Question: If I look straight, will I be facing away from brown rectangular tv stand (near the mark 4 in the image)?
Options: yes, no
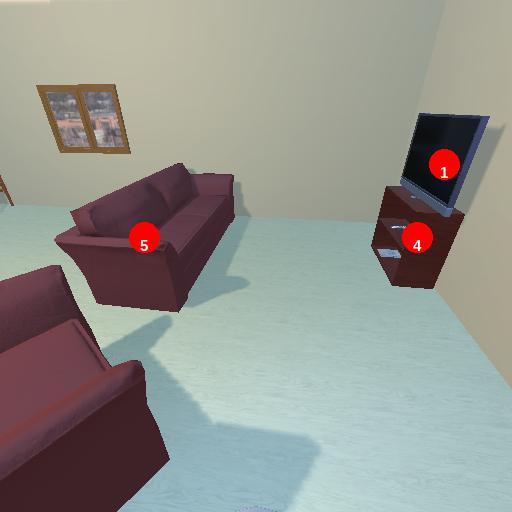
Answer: yes